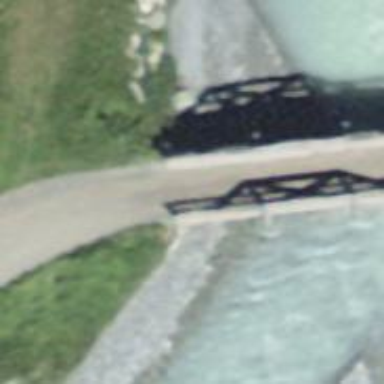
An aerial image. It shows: Track road with bridge. The bridge is suitable for classic grooming. The road is primarily used for hiking.